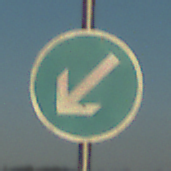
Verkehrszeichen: VorgeschriebeneVorbeifahrtLinks
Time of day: SunriseSunset
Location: Outdoor (Beach)
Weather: Clear
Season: NotSpecified
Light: Natural